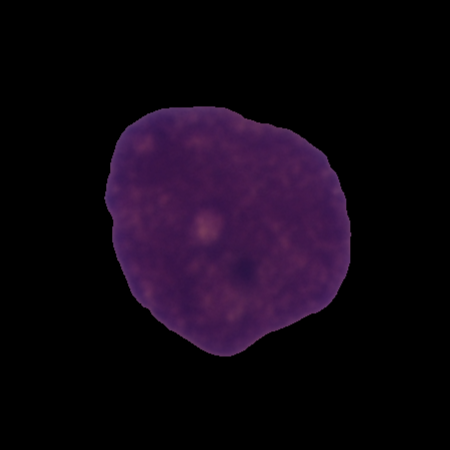
Label: cancer